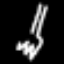
Label: fork